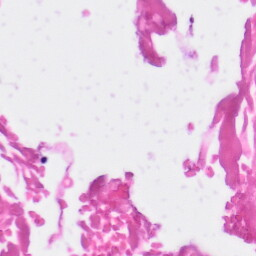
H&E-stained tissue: Skin